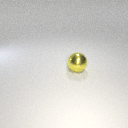
large yellow metal sphere